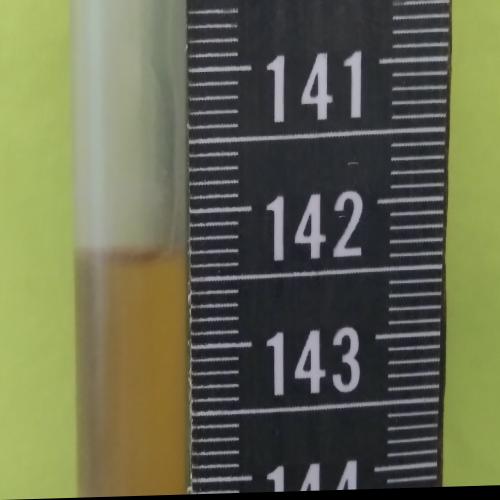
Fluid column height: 142.3 cm